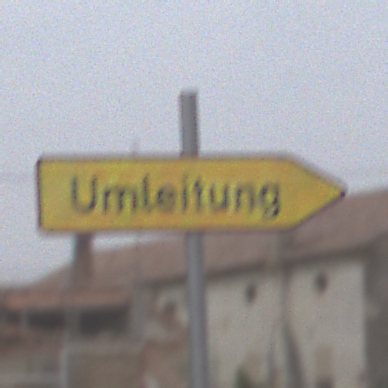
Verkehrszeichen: UmleitungswegweiserRechtsweisend
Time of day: Midday
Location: Outdoor (Suburban)
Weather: Overcast
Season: NotSpecified
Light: Natural